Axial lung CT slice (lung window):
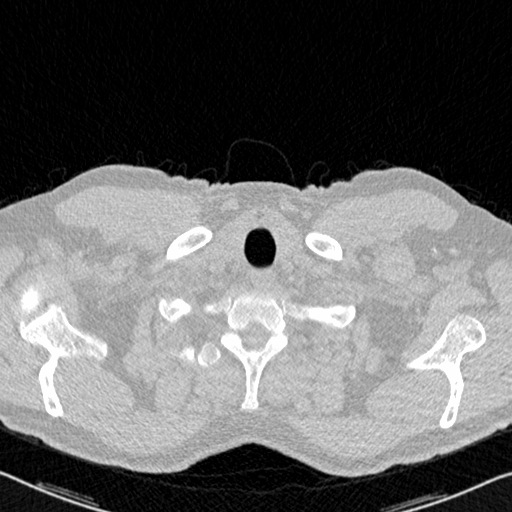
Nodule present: no